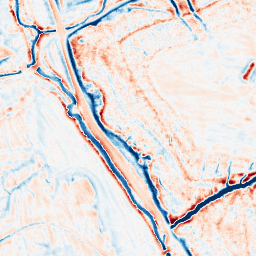
Category: edge_preserving
Decomposition family: bilateral
Decomposition parameters: d: 15
sigma_color: 50
sigma_space: 25
Upsampling method: lanczos
Upsampling parameters: scale: 8
Upsampling scale: 8